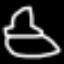
Label: mushroom